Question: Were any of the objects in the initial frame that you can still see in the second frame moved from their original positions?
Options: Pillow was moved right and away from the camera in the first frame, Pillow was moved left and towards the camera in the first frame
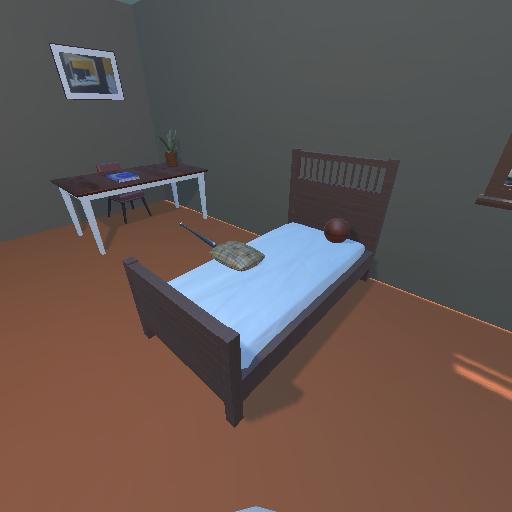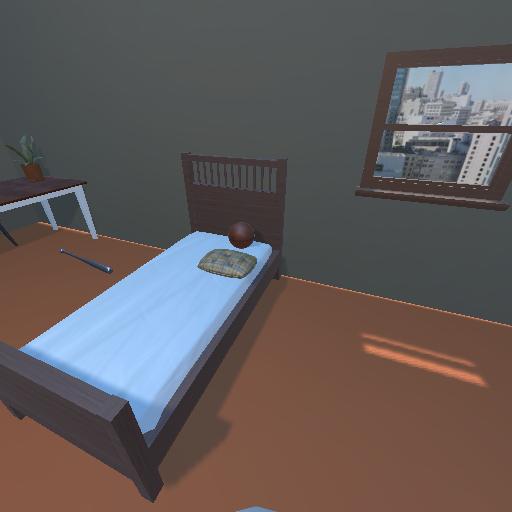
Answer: Pillow was moved right and away from the camera in the first frame